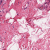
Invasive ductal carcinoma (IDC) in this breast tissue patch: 0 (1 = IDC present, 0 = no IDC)